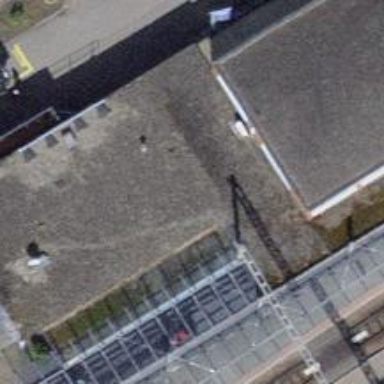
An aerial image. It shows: Public transport shelter.